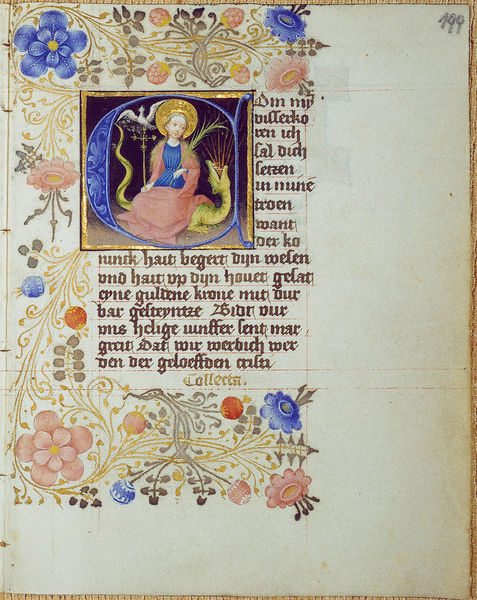
Titel: Lochner-Gebetsbuch
Künstler: Stefan Lochner
Institution: Darmstadt, Universitäts- und Landesbibliothek
Schlagwörter: blau, vogel, grün, sitzen, blumen, frau, blüte, blüten, rot, taube, bild, gewand, gold, pflanzen, rosa, früchte, schrift, farben, dekor, ornamente, verzierung, deutsch, buch, kreuz, seite, illustration, text, buchstaben, schlange, intarsie, heiligenschein, nimbus, mittelalter, heilige, maria, madonna, fraktur, drache, handschrift, geist, latein, barbara, buchmalerei, majuskel, heilgenschein, stundenbuch, heilige geist, illumination, 199